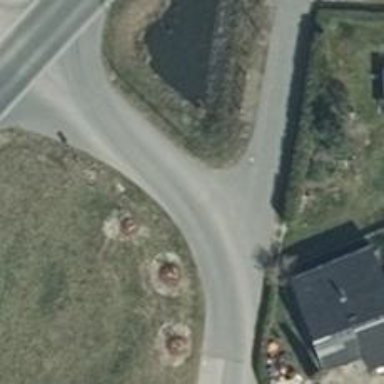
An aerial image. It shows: Smooth asphalt road in residential area.